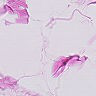
Metastatic tissue present: no